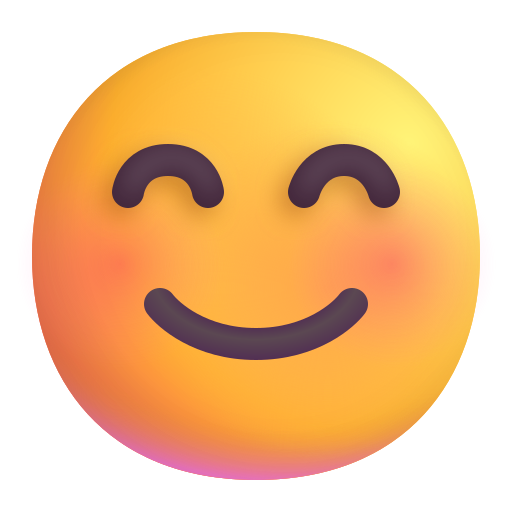
smiling face with smiling eyes color